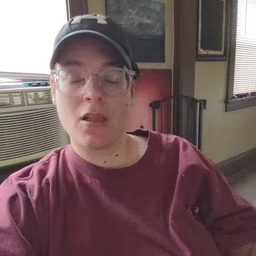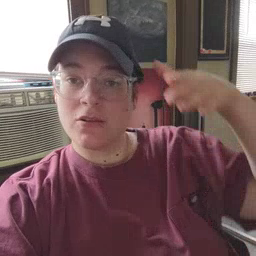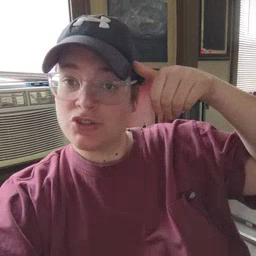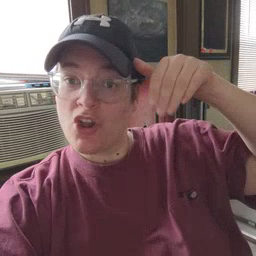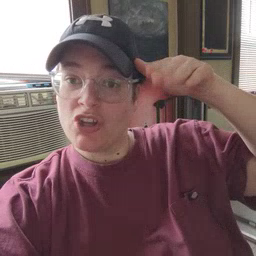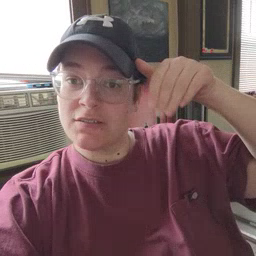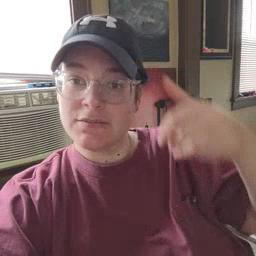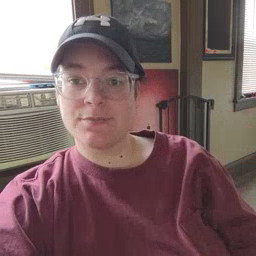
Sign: donkey